Question: I don't want to create separate listItem builder separately
'''
Expanded(
child: ListView.builder(
padding: const EdgeInsets.all(8),
itemCount: entries.length,
itemBuilder: (BuildContext context, int index) {
return InkWell(
onTap: () {},
child: Container(
height: 100,
color: index % 2 == 0 ? Colors.white : Colors.grey,
child: InkWell(
onTap: () {},
child: Row(
mainAxisAlignment: MainAxisAlignment.spaceBetween,
children: [
Icon(iconsImage[index]),
Text('${entries[index]}'),
Icon(Icons.arrow_right)
],
),
),
),
);
}),
)
'''

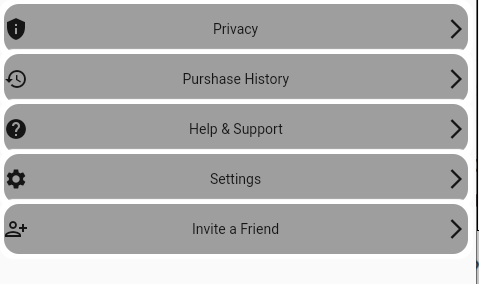
Answer: Now you have 2 different lists that are 'entries' and 'iconsImage'. And you are trying to iterate both of them in one 'ListView'. It may work right now. But it is not a good concept of programming. You can define a new model which contains entries, icons, and functions. It will look something like this:
'''
class NewModel {
String entry;
IconData iconData;
Function function;
NewModel({this.entry, this.iconData, this.function});
}
'''
And then:
'''
List<NewModel> newModelList = [];
void generateList() {
newModelList.add(NewModel(
entry: 'Privacy',
iconData: Icons.privacy_tip,
function: () {
// GoToPrivacy();
}));
newModelList.add(NewModel(
entry: 'Purchase History',
iconData: Icons.history,
function: () {
// GoToHistory();
}));
newModelList.add(NewModel(
entry: 'Help & Support',
iconData: Icons.help,
function: () {
// GoToHelp();
}));
}
'''
And then:
'''
Expanded(
child: ListView.builder(
padding: const EdgeInsets.all(8),
itemCount: newModelList.length,
itemBuilder: (BuildContext context, int index) {
return Container(
height: 100,
color: index % 2 == 0 ? Colors.white : Colors.grey,
child: InkWell(
onTap: newModelList[index].function, // Here is your function!
child: Row(
mainAxisAlignment: MainAxisAlignment.spaceBetween,
children: [
Icon(newModelList[index].iconData),
Text('${newModelList[index].entry}'),
Icon(Icons.arrow_right)
],
),
),
);
}),
'''